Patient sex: F
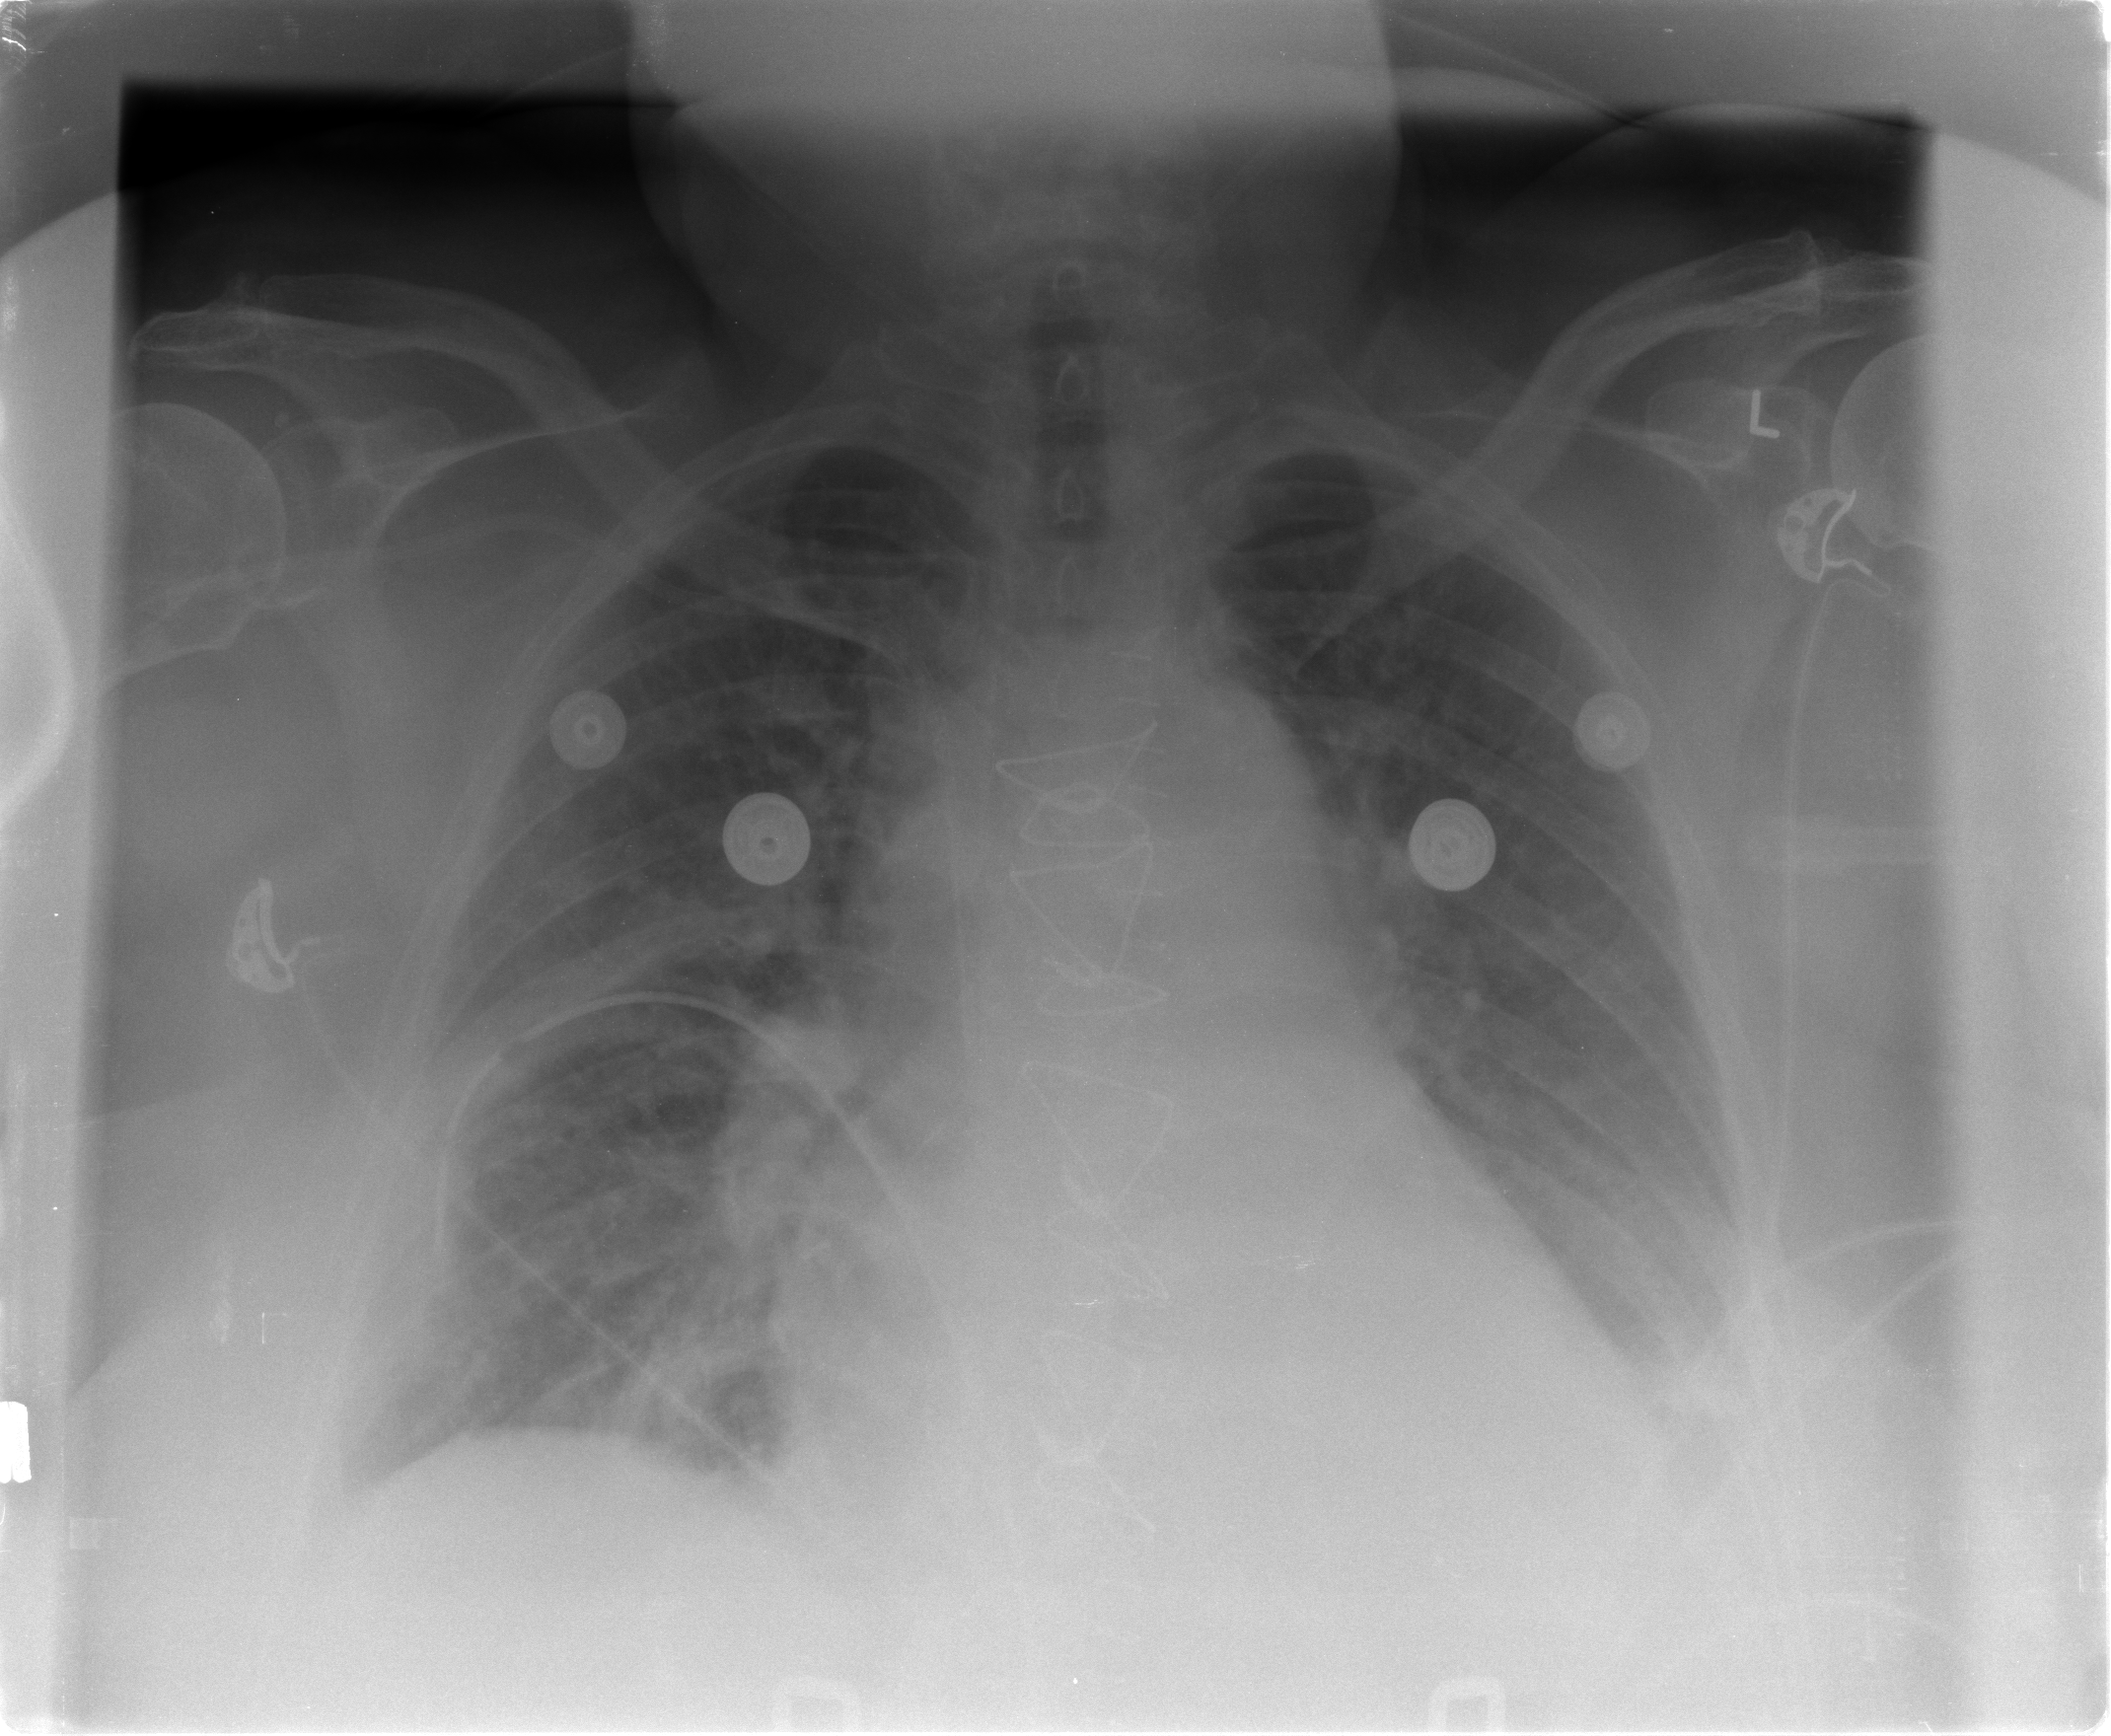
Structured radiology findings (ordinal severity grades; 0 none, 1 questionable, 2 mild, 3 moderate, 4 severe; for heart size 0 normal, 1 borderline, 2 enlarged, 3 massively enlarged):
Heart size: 2
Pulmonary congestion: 2
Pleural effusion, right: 1
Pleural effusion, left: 1
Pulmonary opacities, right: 2
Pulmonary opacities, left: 0
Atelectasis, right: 2
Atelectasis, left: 2